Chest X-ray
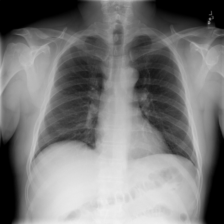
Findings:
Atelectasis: negative
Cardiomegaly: negative
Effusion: negative
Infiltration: negative
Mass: negative
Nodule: negative
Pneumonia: negative
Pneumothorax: negative
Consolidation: negative
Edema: negative
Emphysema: negative
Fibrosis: negative
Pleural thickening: negative
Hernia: negative